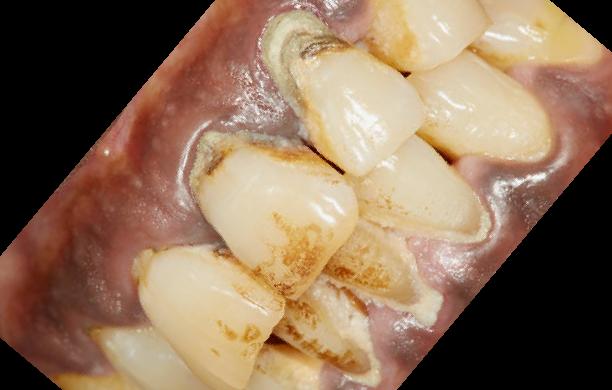
Condition: Gingivitis